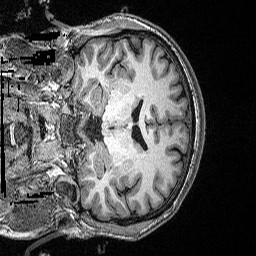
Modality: T1w
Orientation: coronal
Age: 28
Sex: male
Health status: healthy
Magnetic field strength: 3 T
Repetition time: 2.53 s
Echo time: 0.00331 s